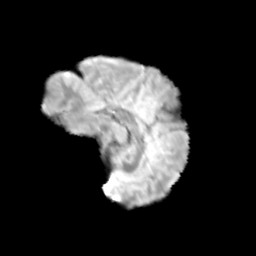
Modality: T2w
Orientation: sagittal
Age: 12
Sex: male
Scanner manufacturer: siemens
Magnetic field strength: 3 T
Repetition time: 3.8 s
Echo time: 0.07 s